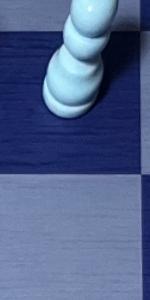
Label: Empty